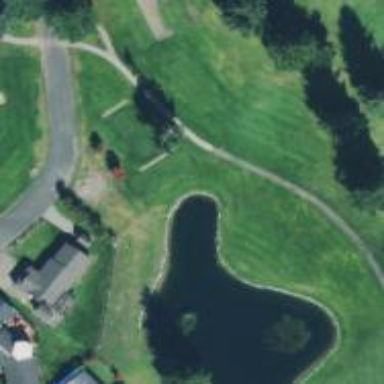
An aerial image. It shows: Pathway for golfing.